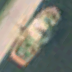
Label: civil